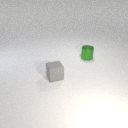
small green metal cylinder behind small gray rubber cube